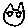
Label: cat